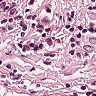
Metastatic tissue present: no